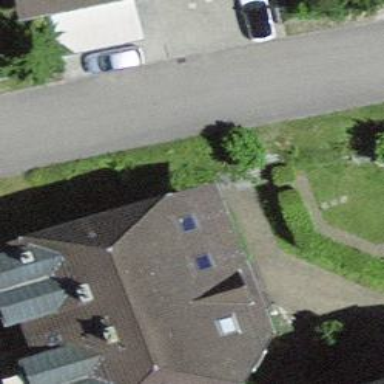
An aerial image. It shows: Gabled apartments building with roof tiles.